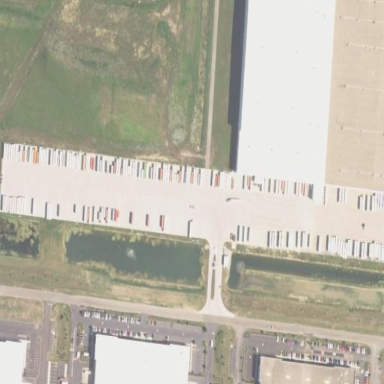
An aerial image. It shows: Commercial area used as warehouse trailer yard.